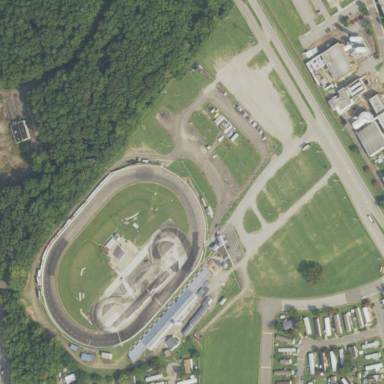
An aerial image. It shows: Paved sports center designed for motor sports.